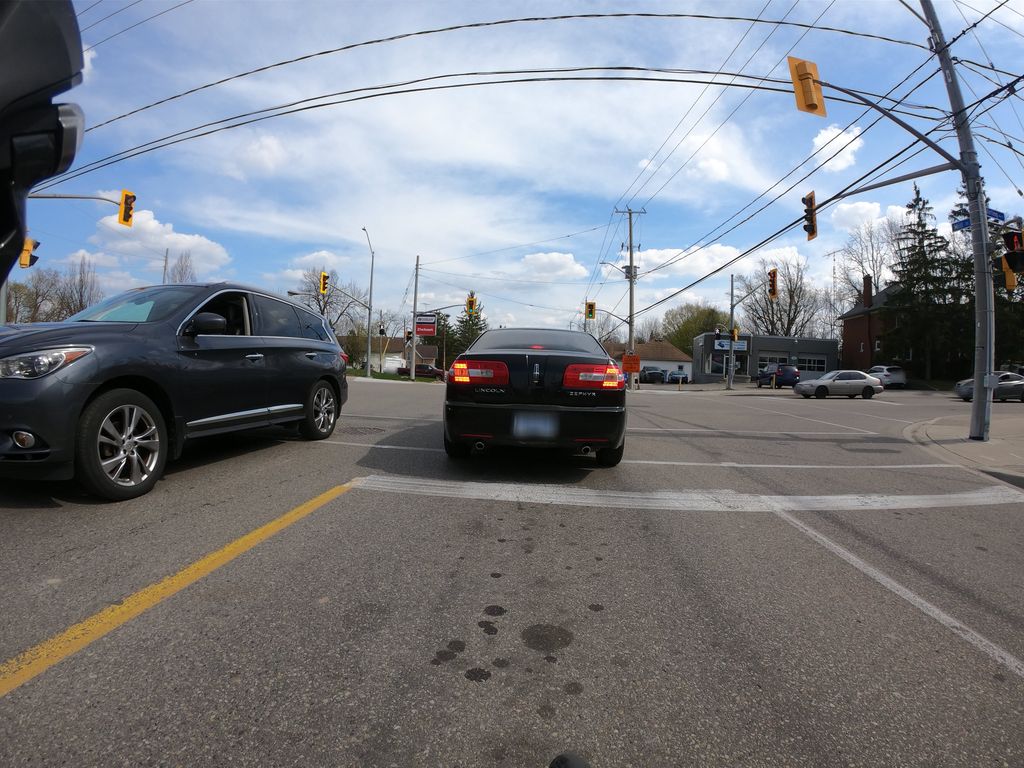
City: kitchener-waterloo